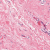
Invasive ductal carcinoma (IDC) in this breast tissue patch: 0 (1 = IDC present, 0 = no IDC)